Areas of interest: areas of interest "Post Office"
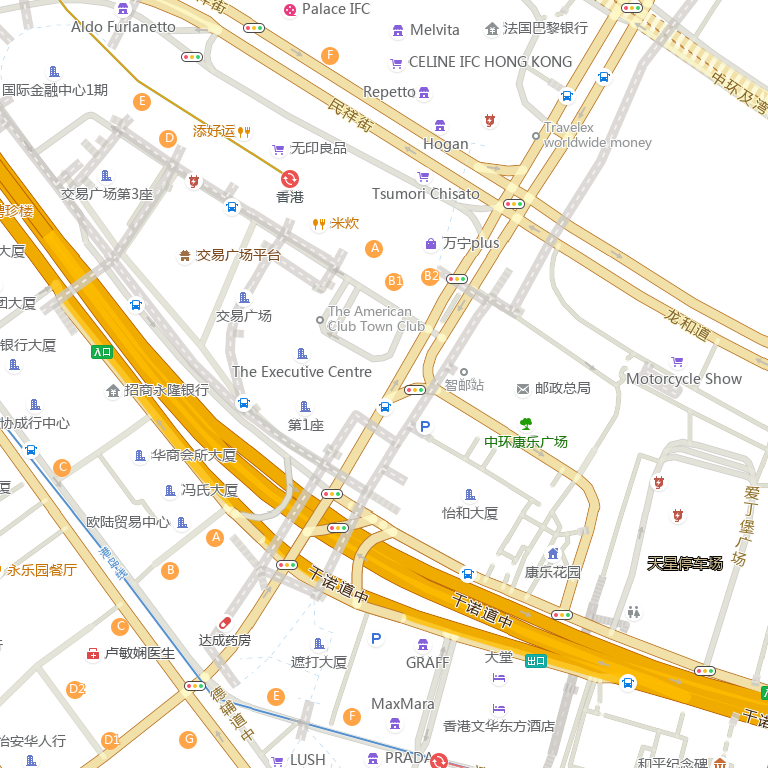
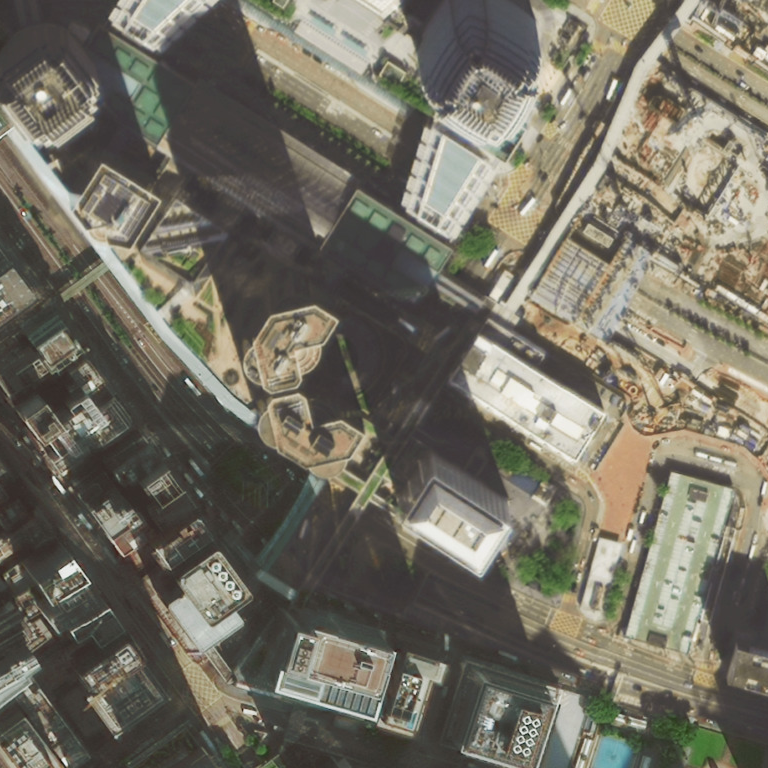